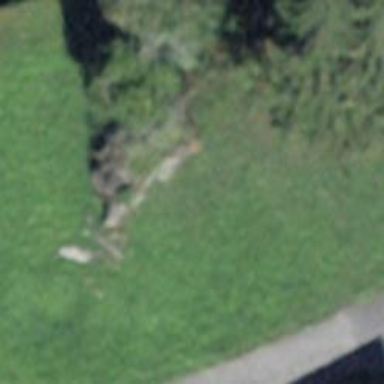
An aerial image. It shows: Bench for seating.